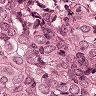
Metastatic tissue present: yes